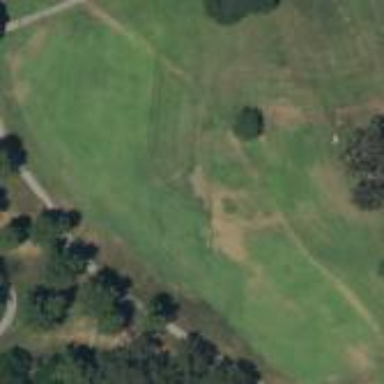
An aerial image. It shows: Golf fairway in the image.